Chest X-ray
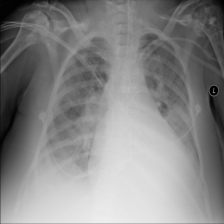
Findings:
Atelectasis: positive
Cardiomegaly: negative
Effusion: positive
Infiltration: negative
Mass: negative
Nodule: negative
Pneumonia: negative
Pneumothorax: negative
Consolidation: negative
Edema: negative
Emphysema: negative
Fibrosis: negative
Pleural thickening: negative
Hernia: negative